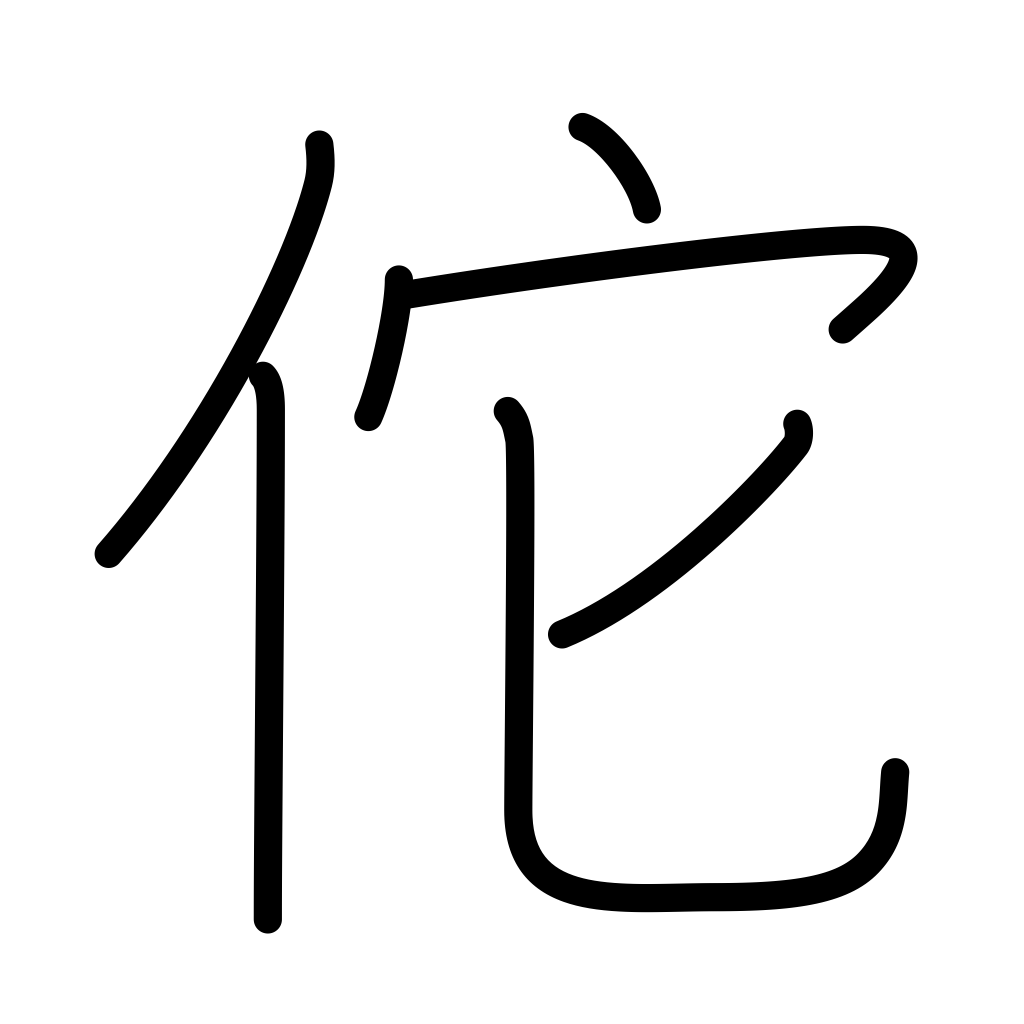
Meaning: proud, lonely